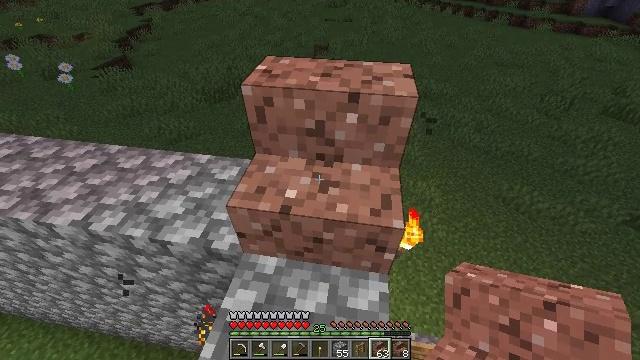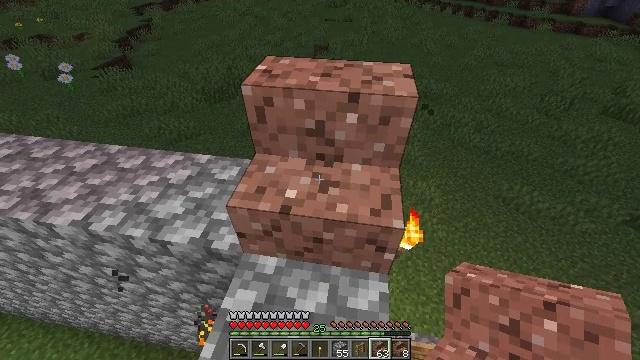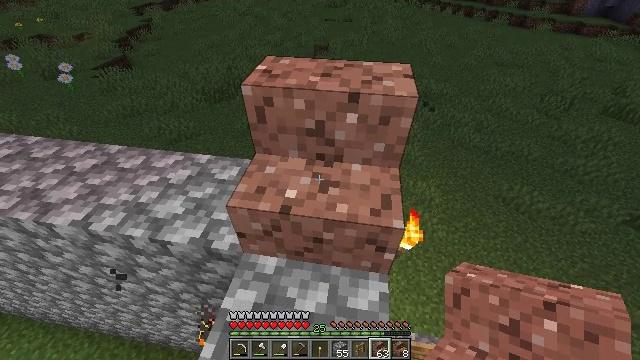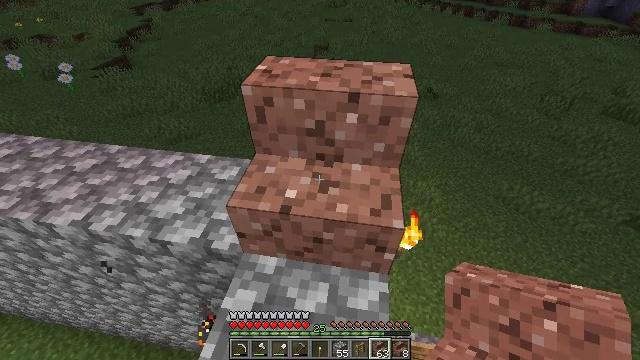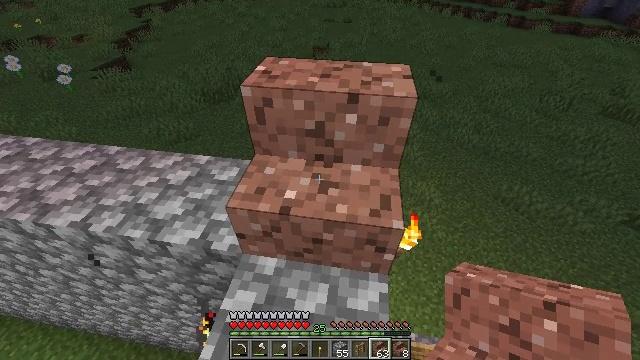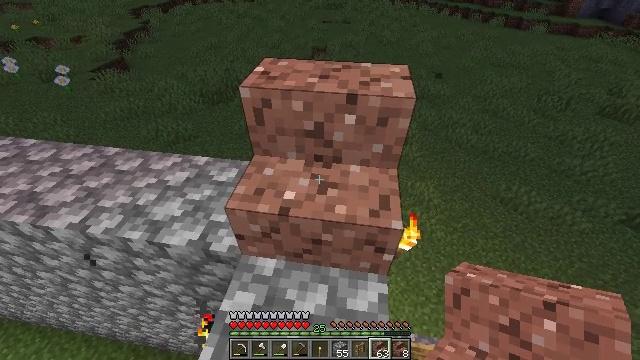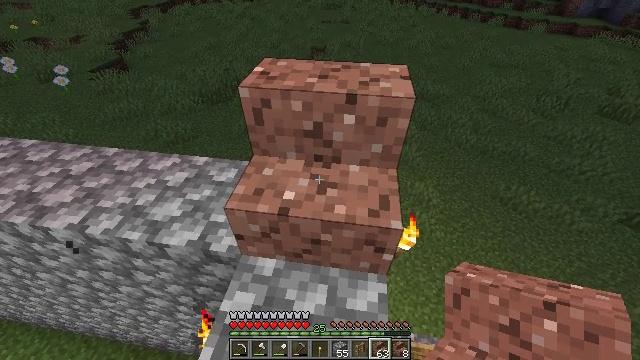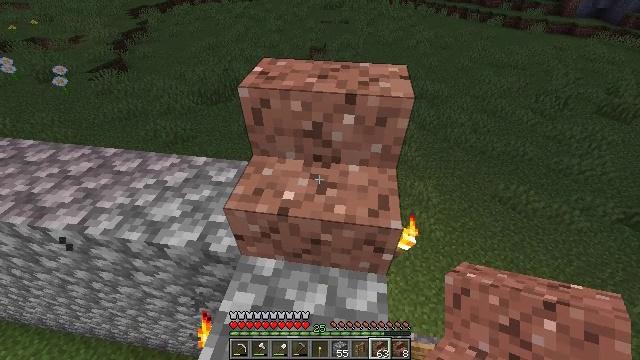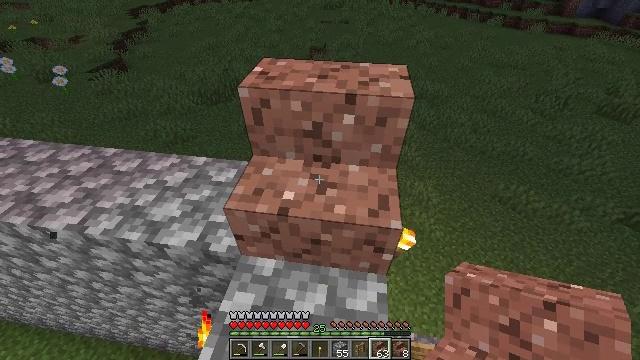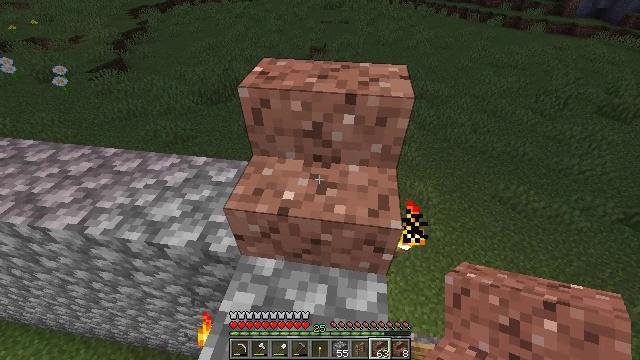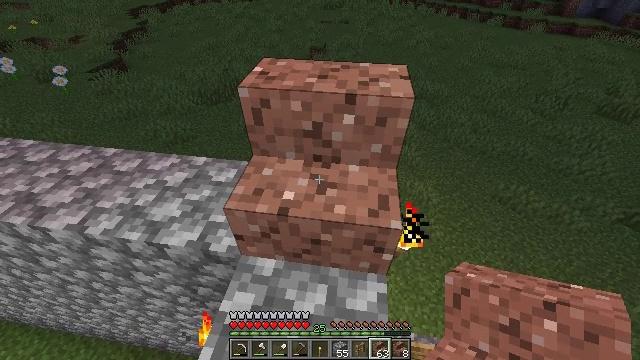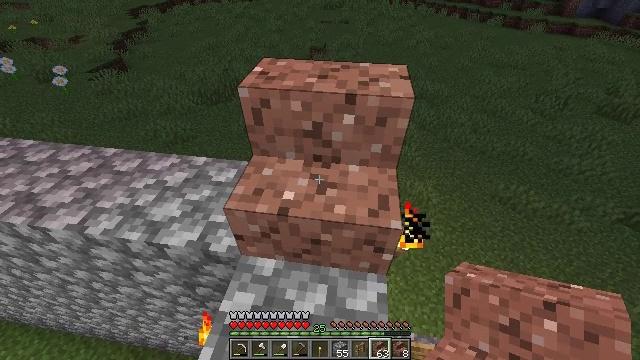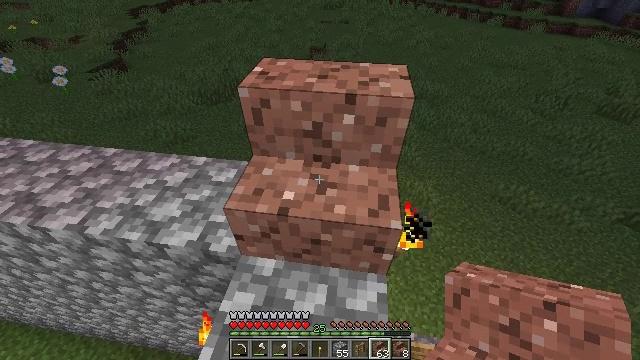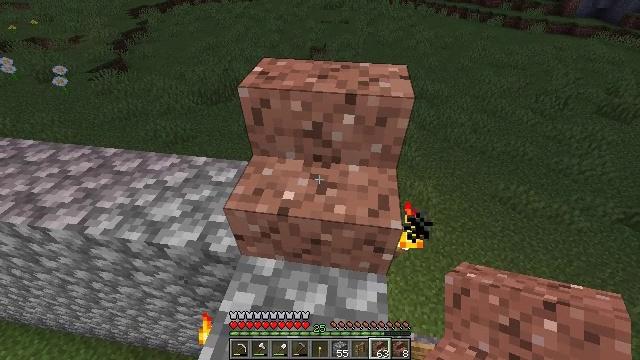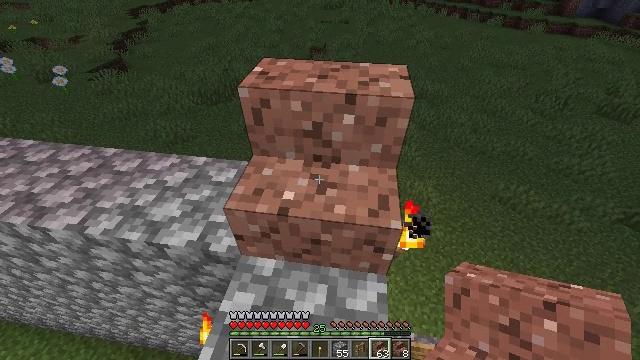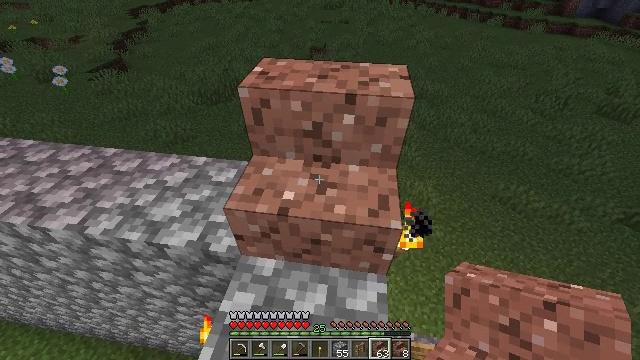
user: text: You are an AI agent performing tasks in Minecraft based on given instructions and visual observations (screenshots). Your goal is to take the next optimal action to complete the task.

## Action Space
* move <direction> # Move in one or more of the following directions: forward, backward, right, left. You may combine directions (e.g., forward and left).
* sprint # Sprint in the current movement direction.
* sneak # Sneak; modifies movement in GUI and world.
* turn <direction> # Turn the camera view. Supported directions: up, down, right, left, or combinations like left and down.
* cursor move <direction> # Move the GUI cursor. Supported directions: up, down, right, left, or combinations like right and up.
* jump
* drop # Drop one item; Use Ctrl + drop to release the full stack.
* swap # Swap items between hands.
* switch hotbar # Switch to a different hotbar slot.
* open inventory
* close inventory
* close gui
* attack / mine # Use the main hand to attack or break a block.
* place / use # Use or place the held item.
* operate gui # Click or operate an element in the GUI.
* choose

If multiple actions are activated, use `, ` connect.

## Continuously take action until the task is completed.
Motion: motion action
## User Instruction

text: Break the granite stairs to recycle them.
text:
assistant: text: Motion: no_op
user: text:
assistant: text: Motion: no_op
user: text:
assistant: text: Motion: no_op
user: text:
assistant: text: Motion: no_op
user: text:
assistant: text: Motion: no_op
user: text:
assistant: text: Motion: no_op
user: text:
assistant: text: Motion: no_op
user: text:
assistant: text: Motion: no_op
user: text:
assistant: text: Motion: no_op
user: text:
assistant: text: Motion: no_op
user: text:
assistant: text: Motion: no_op
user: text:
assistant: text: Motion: no_op
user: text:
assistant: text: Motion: no_op
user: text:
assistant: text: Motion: no_op
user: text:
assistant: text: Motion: no_op
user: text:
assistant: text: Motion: no_op
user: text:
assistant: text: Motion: no_op
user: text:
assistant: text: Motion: no_op
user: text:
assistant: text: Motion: no_op
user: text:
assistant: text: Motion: no_op
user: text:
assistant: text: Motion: no_op
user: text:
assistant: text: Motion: no_op
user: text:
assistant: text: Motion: no_op
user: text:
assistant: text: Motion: no_op
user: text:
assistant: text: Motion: no_op
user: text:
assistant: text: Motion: no_op
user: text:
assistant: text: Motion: no_op
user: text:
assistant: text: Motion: no_op
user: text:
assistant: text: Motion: no_op
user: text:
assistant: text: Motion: no_op